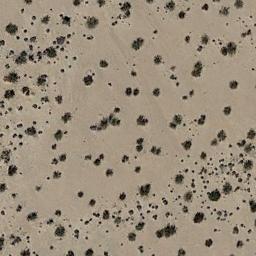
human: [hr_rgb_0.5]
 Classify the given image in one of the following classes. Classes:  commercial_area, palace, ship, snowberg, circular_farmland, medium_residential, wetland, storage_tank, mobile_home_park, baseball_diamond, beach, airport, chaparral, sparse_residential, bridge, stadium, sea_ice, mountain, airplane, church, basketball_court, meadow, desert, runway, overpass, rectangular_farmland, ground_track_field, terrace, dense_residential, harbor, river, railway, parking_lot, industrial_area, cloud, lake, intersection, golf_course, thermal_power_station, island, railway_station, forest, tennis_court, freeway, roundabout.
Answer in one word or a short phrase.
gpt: chaparral